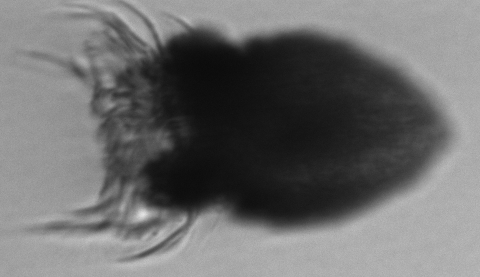
Label: Stenosemella_morphotype1